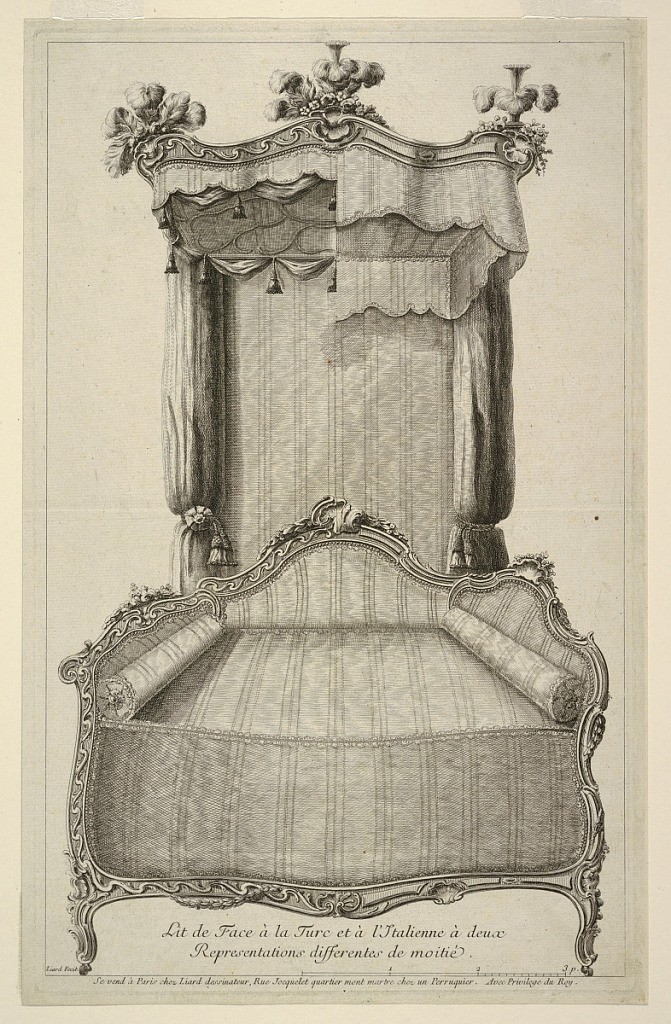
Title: Design for a Canopy Bed in the Turkish Style with Alternate Suggestion in the Italian Style
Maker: Matthew Liard, English, ca. 1736–1782
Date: ca. 1765
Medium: Etching on white laid paper
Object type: Print
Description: A hybrid bed designed in "Turkish" style on the left half and in "Italian" style on the right half.